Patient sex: F
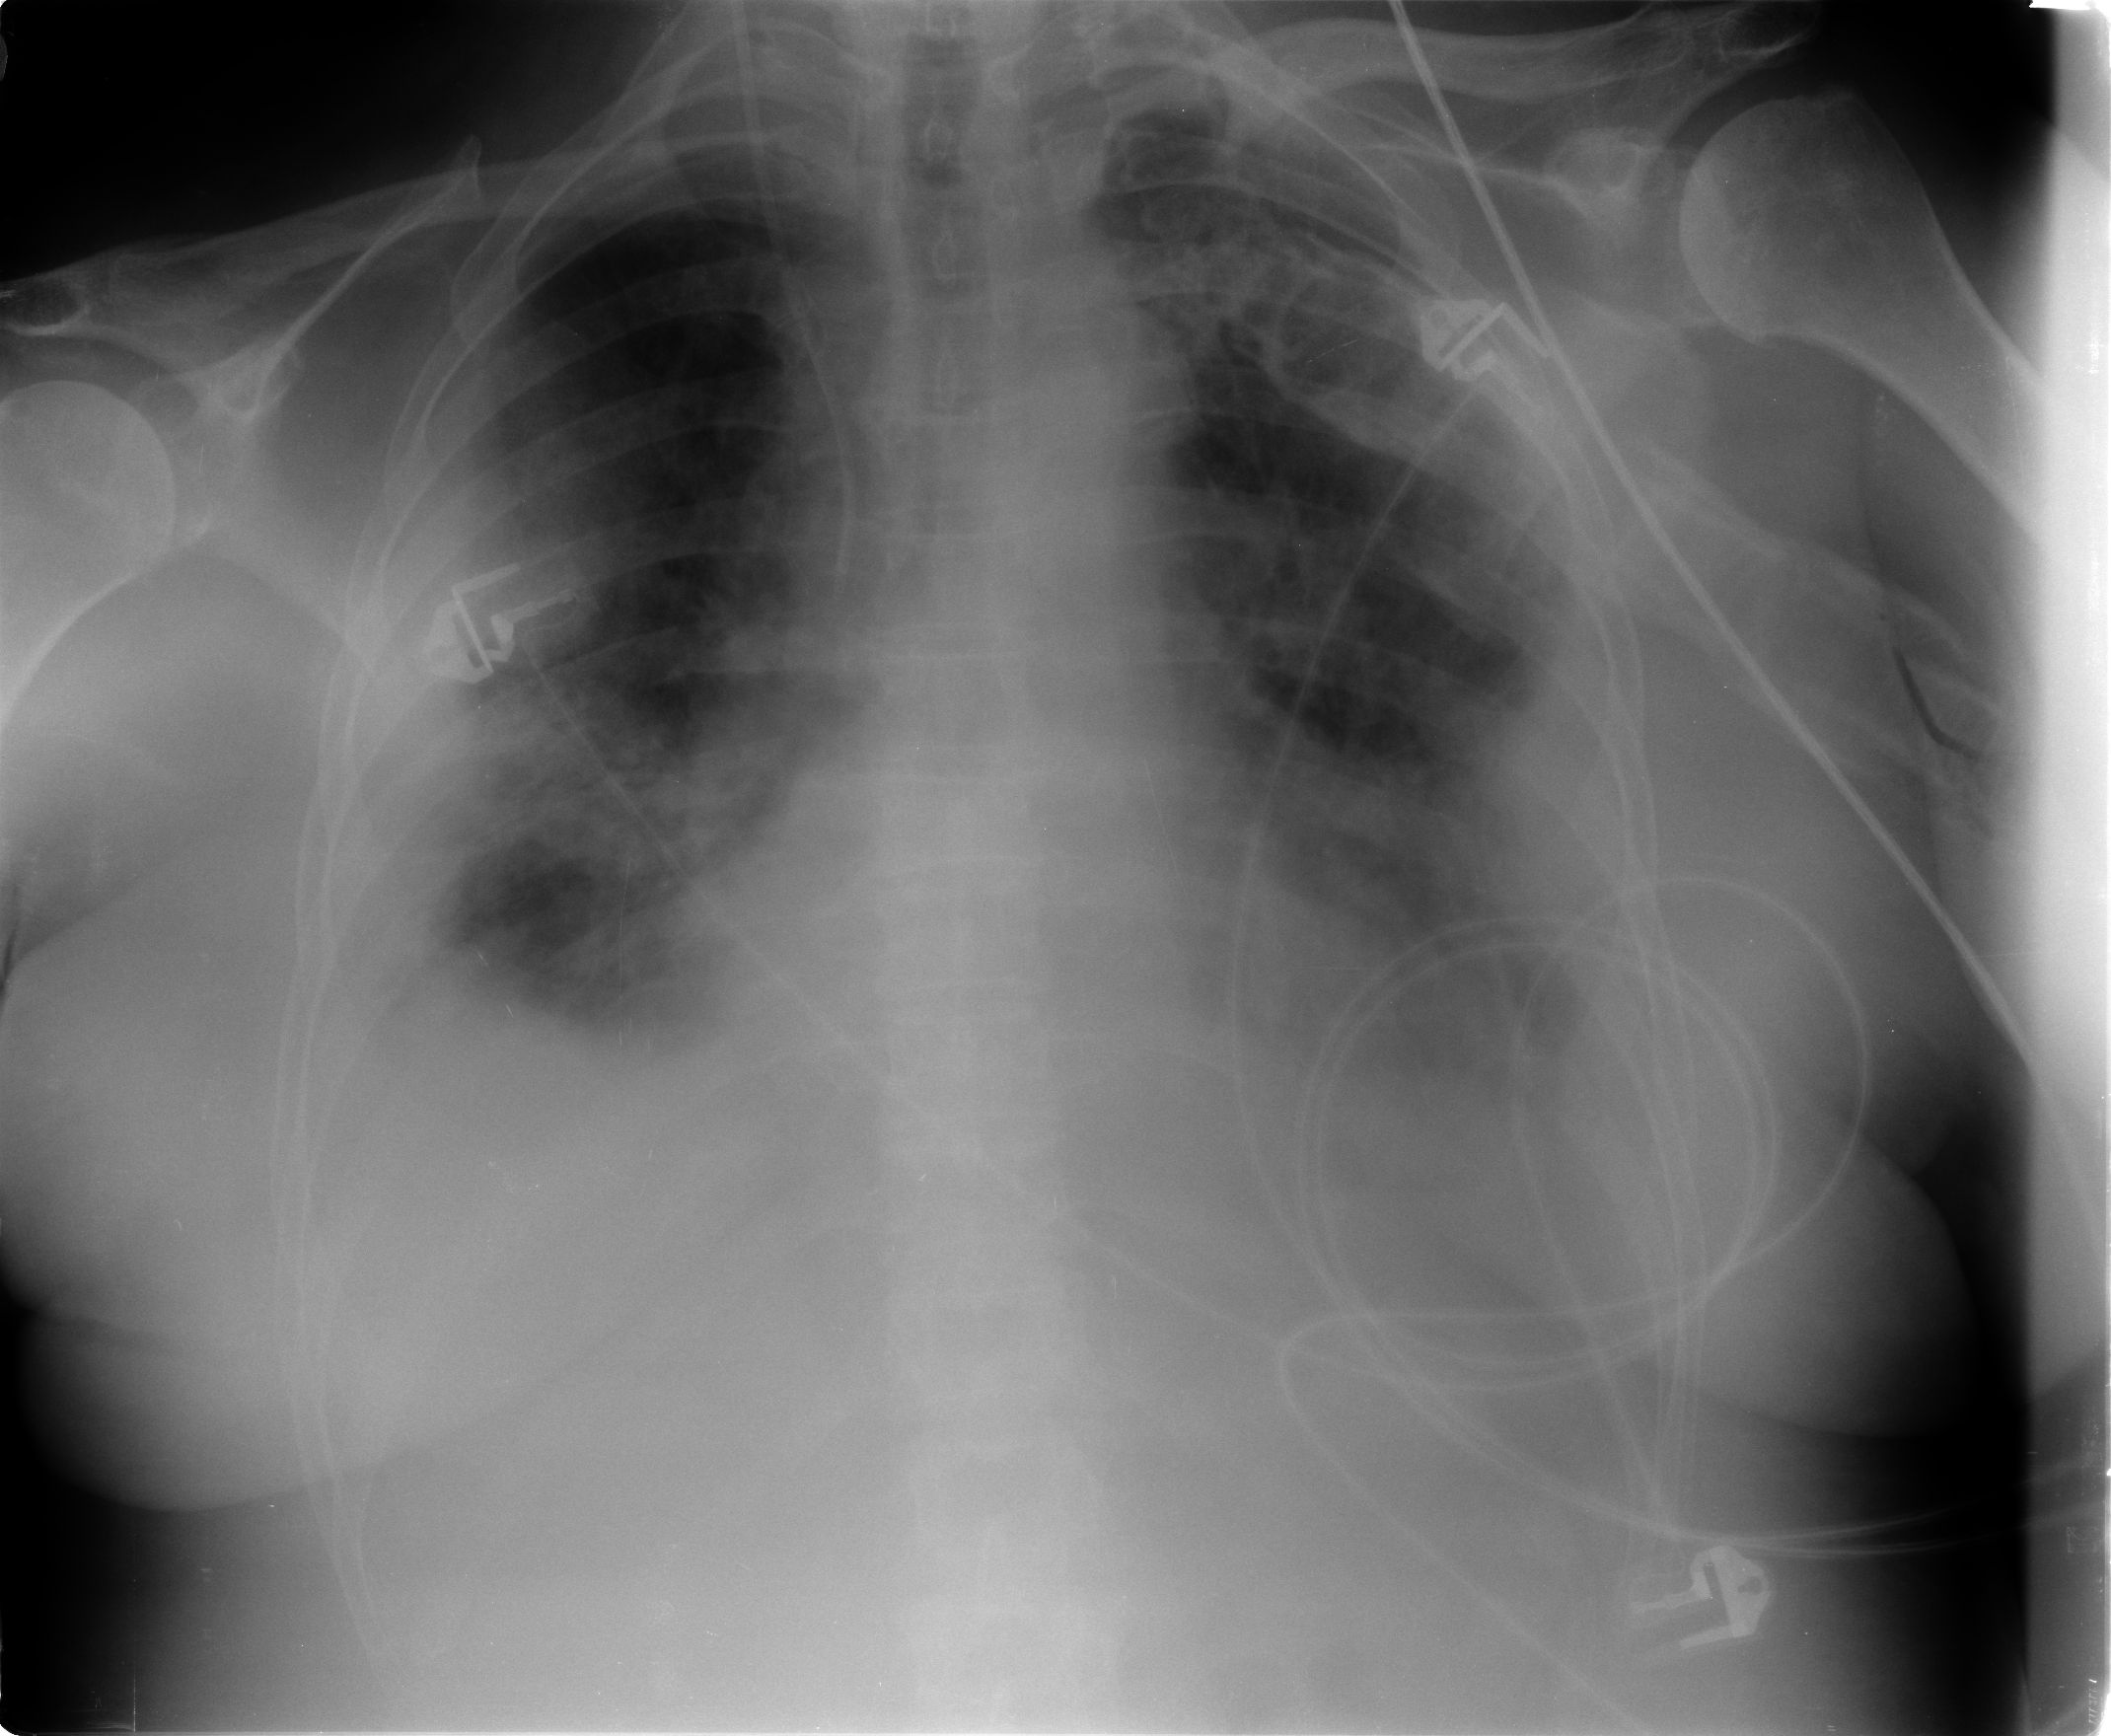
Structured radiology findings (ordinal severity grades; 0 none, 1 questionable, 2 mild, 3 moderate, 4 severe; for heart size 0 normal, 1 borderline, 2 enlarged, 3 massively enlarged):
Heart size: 2
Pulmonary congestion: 2
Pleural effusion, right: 3
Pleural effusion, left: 3
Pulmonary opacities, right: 2
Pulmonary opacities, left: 2
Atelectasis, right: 3
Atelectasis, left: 3